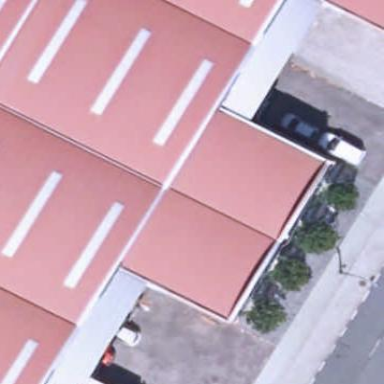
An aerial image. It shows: Industrial building.